Brain MRI, t2w sequence, axial 2D slice.
Patient: age 18, sex F, weight 90 kg, height 1.9 m
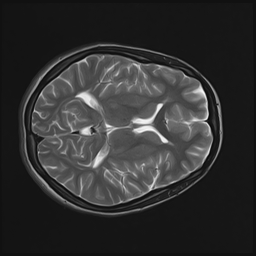